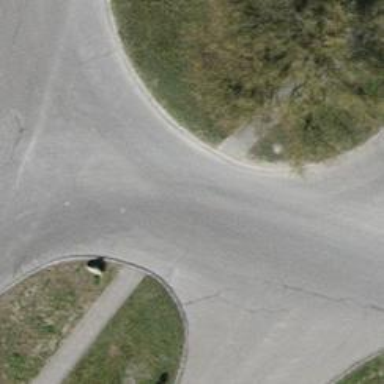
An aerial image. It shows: Paved path.